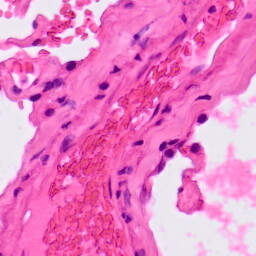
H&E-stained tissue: Lung